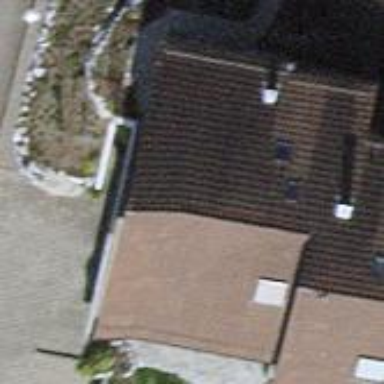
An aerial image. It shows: Building with tiled roof.